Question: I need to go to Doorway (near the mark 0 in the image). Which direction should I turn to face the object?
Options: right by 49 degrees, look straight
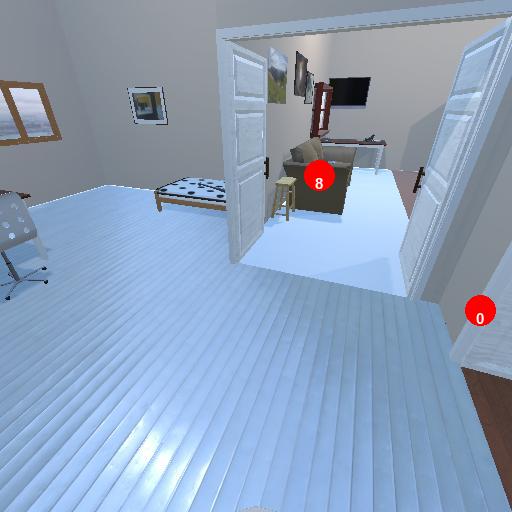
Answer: right by 49 degrees